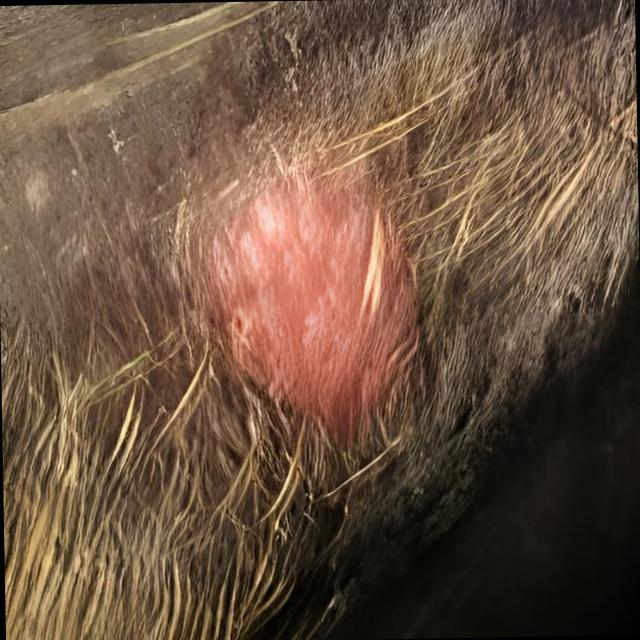
Canine dermatitis — inflammation of the skin presenting with erythema, pruritus, papules, and excoriation. May be allergic, contact, or atopic in origin.